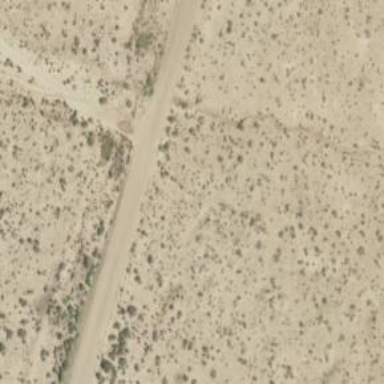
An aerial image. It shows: Tertiary road.